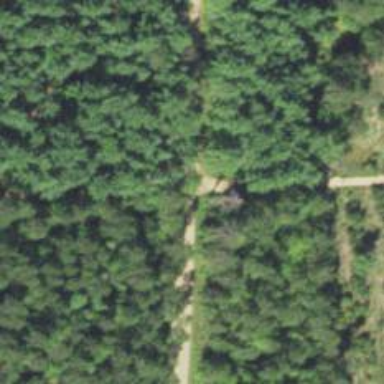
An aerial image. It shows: Unclassified road intersecting abandoned historic railway line.